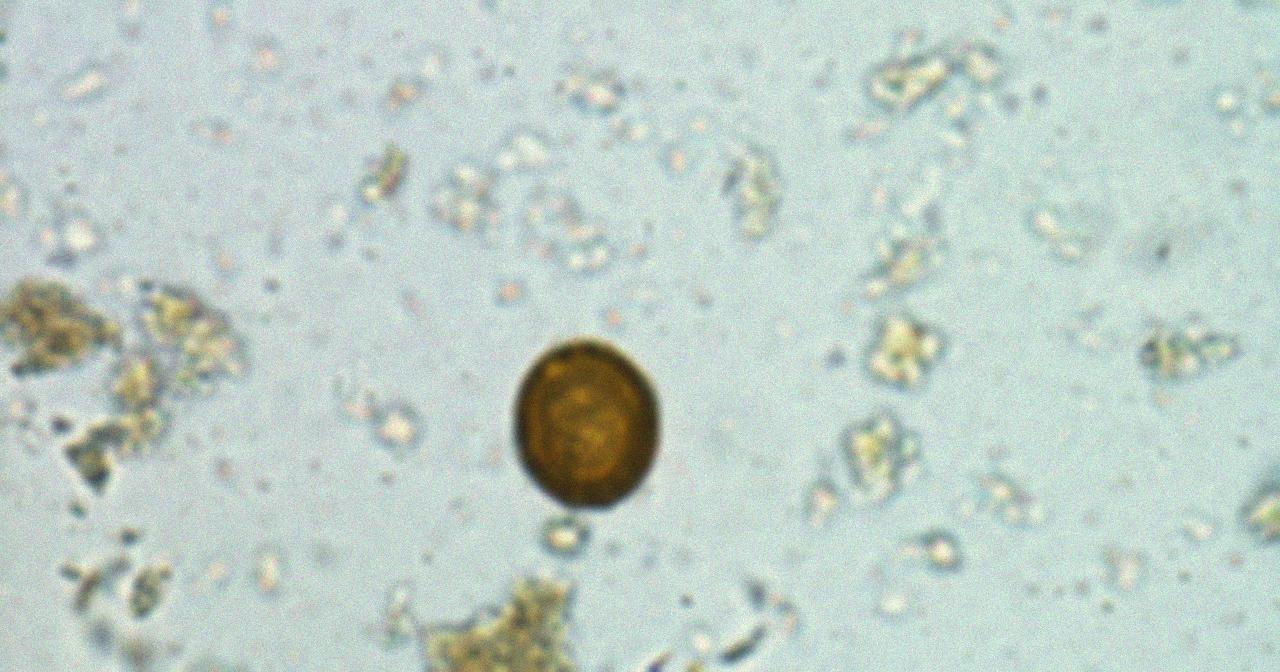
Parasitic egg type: Taenia spp. egg